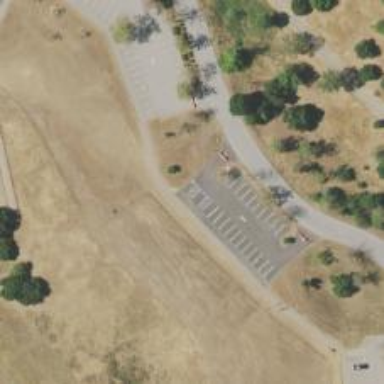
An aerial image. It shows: Parking space is available.